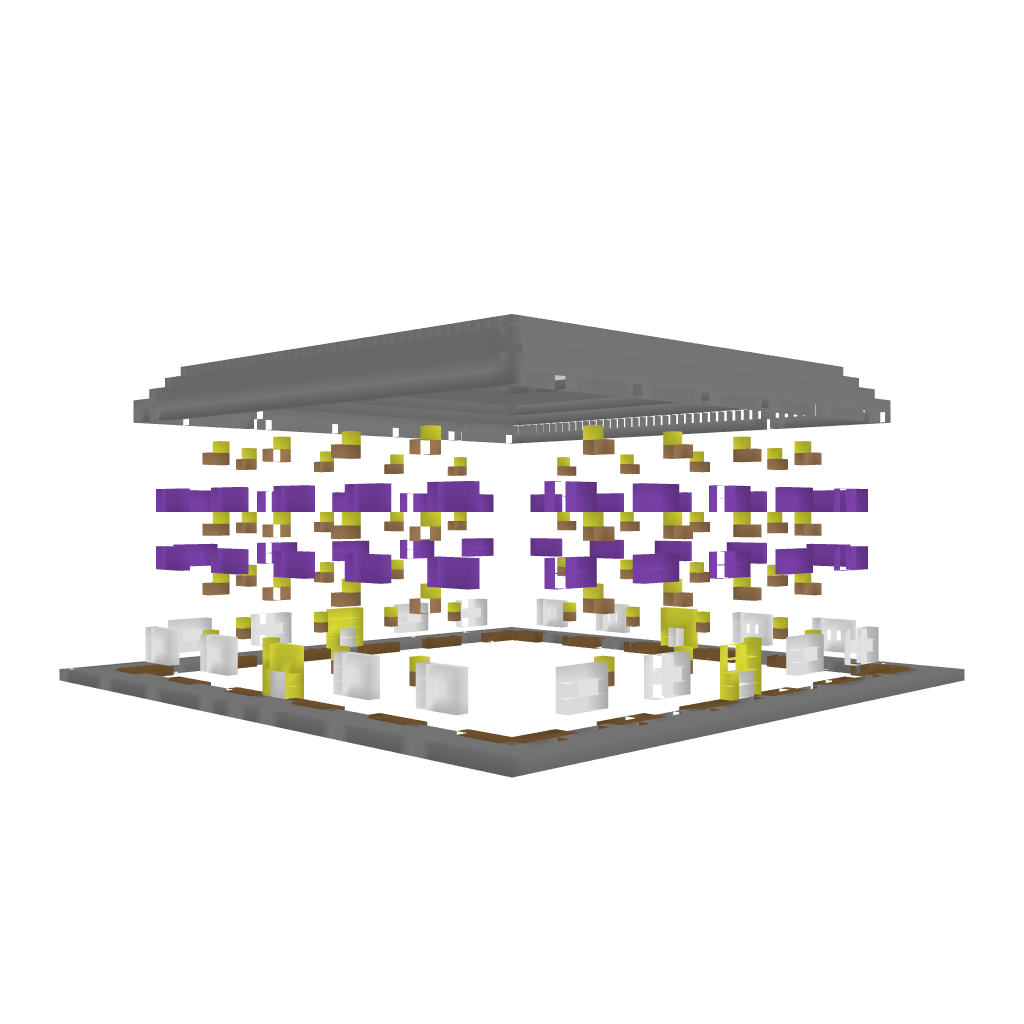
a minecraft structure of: Tom's - Department Store bad low quality